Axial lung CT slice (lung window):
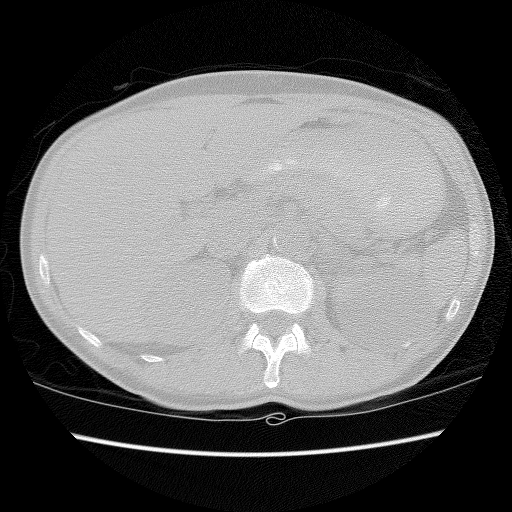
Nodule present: no